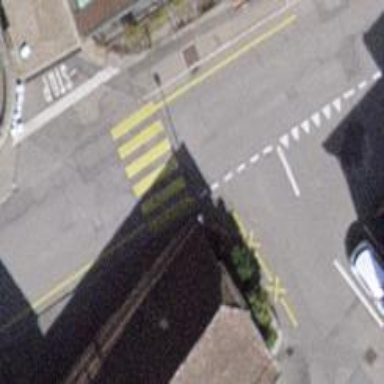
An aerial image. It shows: Zebra crossing on the road.